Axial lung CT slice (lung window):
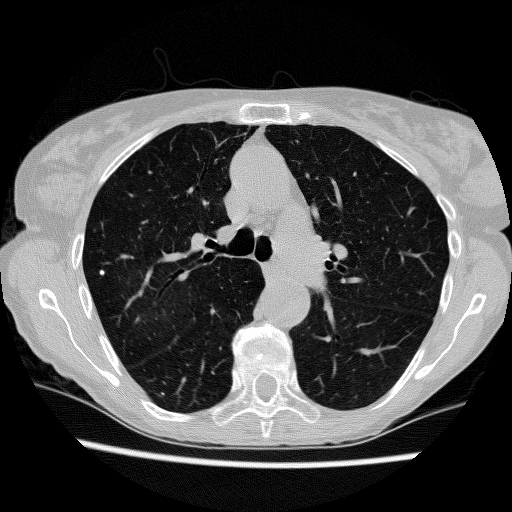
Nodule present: yes
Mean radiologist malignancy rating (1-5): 1